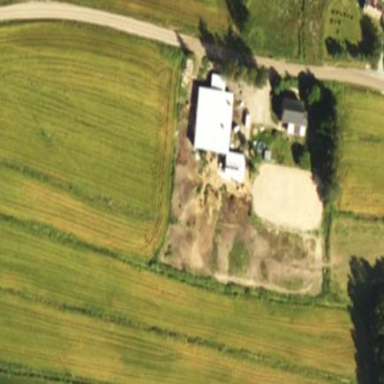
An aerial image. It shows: Farmyard area.